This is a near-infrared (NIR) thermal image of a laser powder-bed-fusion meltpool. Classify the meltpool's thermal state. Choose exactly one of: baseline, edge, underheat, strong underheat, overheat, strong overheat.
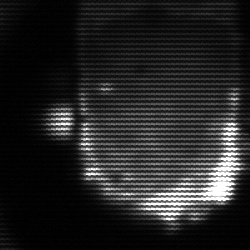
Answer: baseline